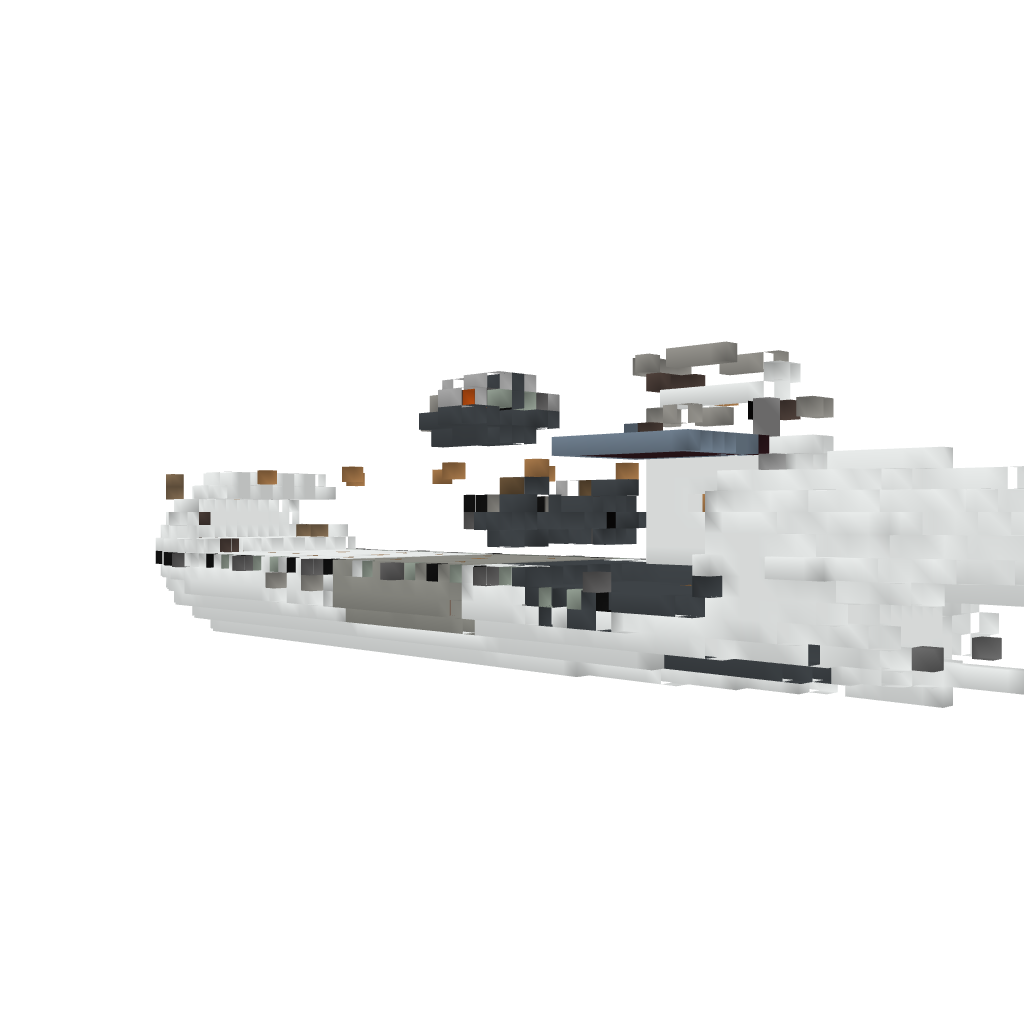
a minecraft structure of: Aircraft Carrier Airship - Silver Empire Escort Carrier